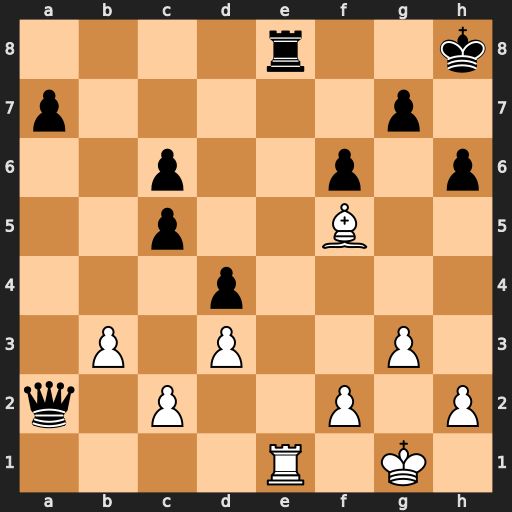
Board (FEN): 4r2k/p5p1/2p2p1p/2p2B2/3p4/1P1P2P1/q1P2P1P/4R1K1
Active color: w
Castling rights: -
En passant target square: -
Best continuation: Rxe8#